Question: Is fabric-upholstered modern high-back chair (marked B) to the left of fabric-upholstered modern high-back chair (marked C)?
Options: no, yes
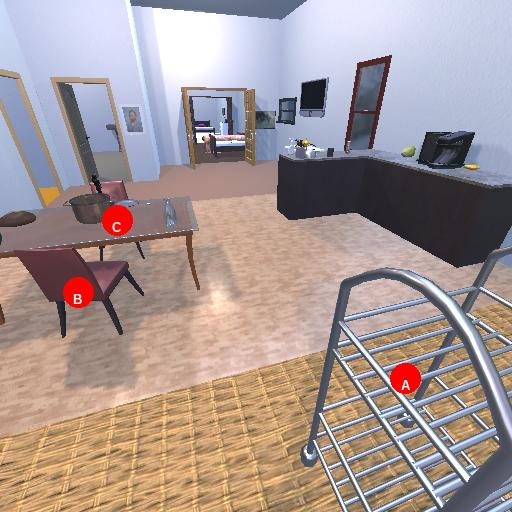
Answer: no